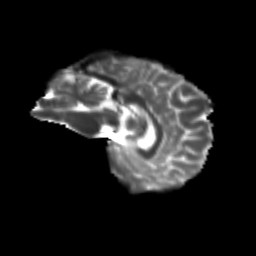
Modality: T2w
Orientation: sagittal
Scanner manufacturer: siemens
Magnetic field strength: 3 T
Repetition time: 9.2 s
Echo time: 0.084 s